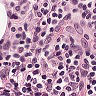
Metastatic tissue present: no